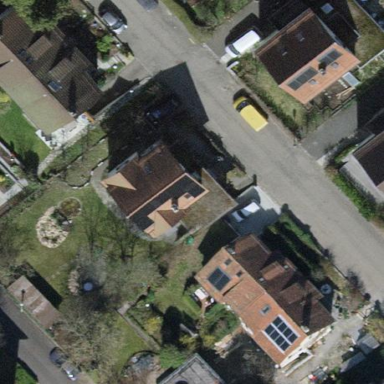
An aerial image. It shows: Building with tiled roof.